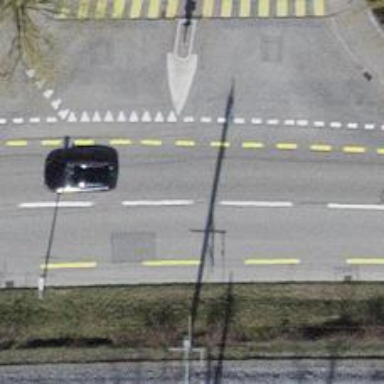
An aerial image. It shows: Secondary road with asphalt surface. The road has lane for cyclists on both sides and the sidewalk on the right also has asphalt surface.